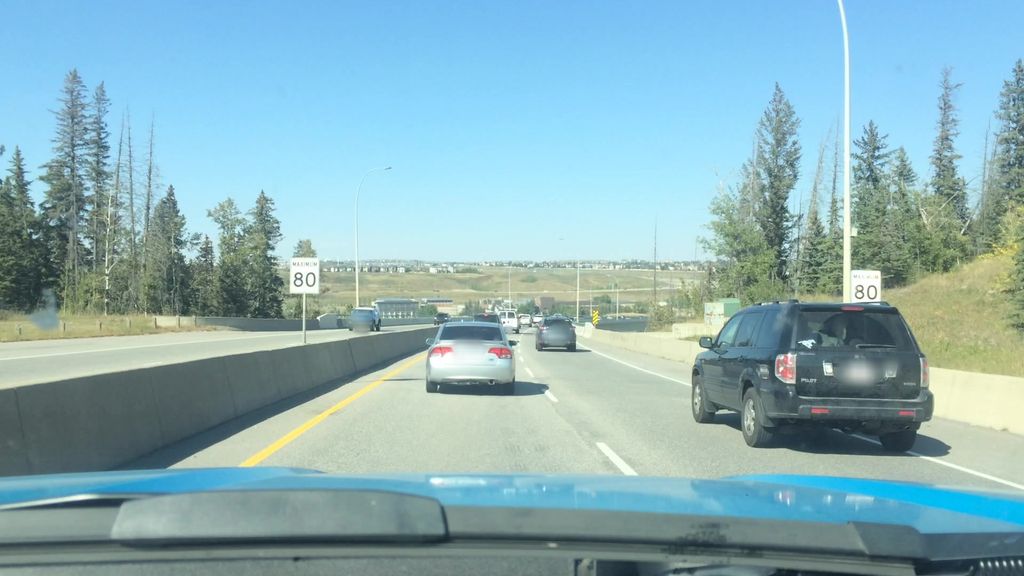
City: calgary